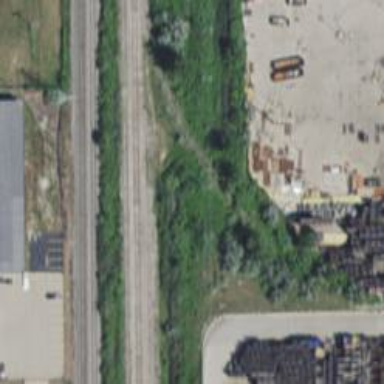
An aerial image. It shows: Abandoned railway spur.